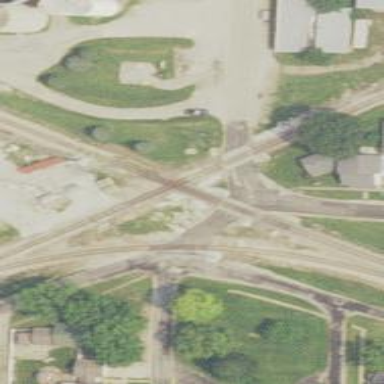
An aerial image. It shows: Level crossing with lights at railway intersection.